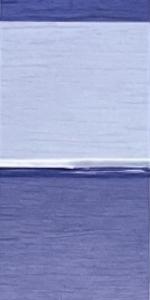
Label: Empty